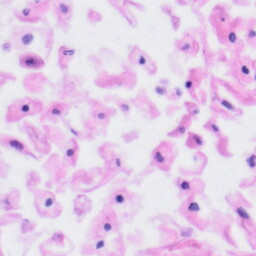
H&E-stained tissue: Tonsil